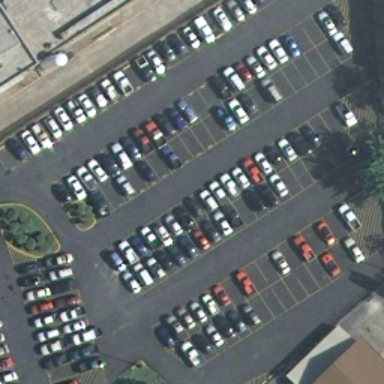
Lots of cars parked neatly in the parking lot .